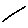
Label: line